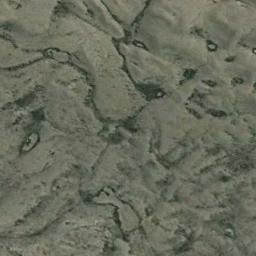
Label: desert